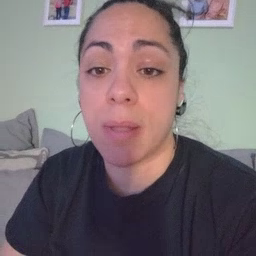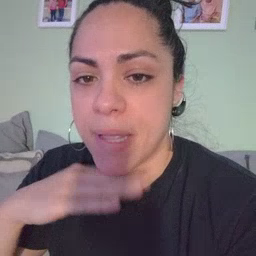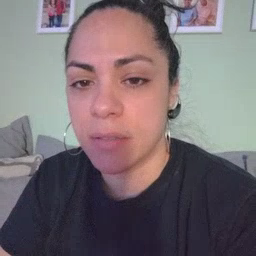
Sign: pig